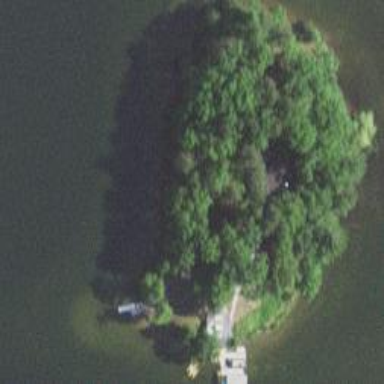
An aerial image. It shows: Islet.